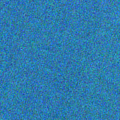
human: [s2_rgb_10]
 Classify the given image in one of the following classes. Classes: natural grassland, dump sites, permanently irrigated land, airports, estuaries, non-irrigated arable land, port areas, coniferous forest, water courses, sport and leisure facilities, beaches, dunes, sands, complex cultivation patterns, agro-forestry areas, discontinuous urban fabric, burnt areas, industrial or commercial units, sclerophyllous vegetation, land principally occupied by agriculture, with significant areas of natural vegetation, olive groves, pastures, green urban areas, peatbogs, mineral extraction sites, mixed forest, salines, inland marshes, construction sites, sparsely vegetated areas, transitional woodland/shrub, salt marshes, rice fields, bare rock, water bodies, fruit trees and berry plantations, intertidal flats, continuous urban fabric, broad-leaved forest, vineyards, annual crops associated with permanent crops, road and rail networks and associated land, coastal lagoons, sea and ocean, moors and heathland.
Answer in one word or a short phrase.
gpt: sea and ocean